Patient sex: F
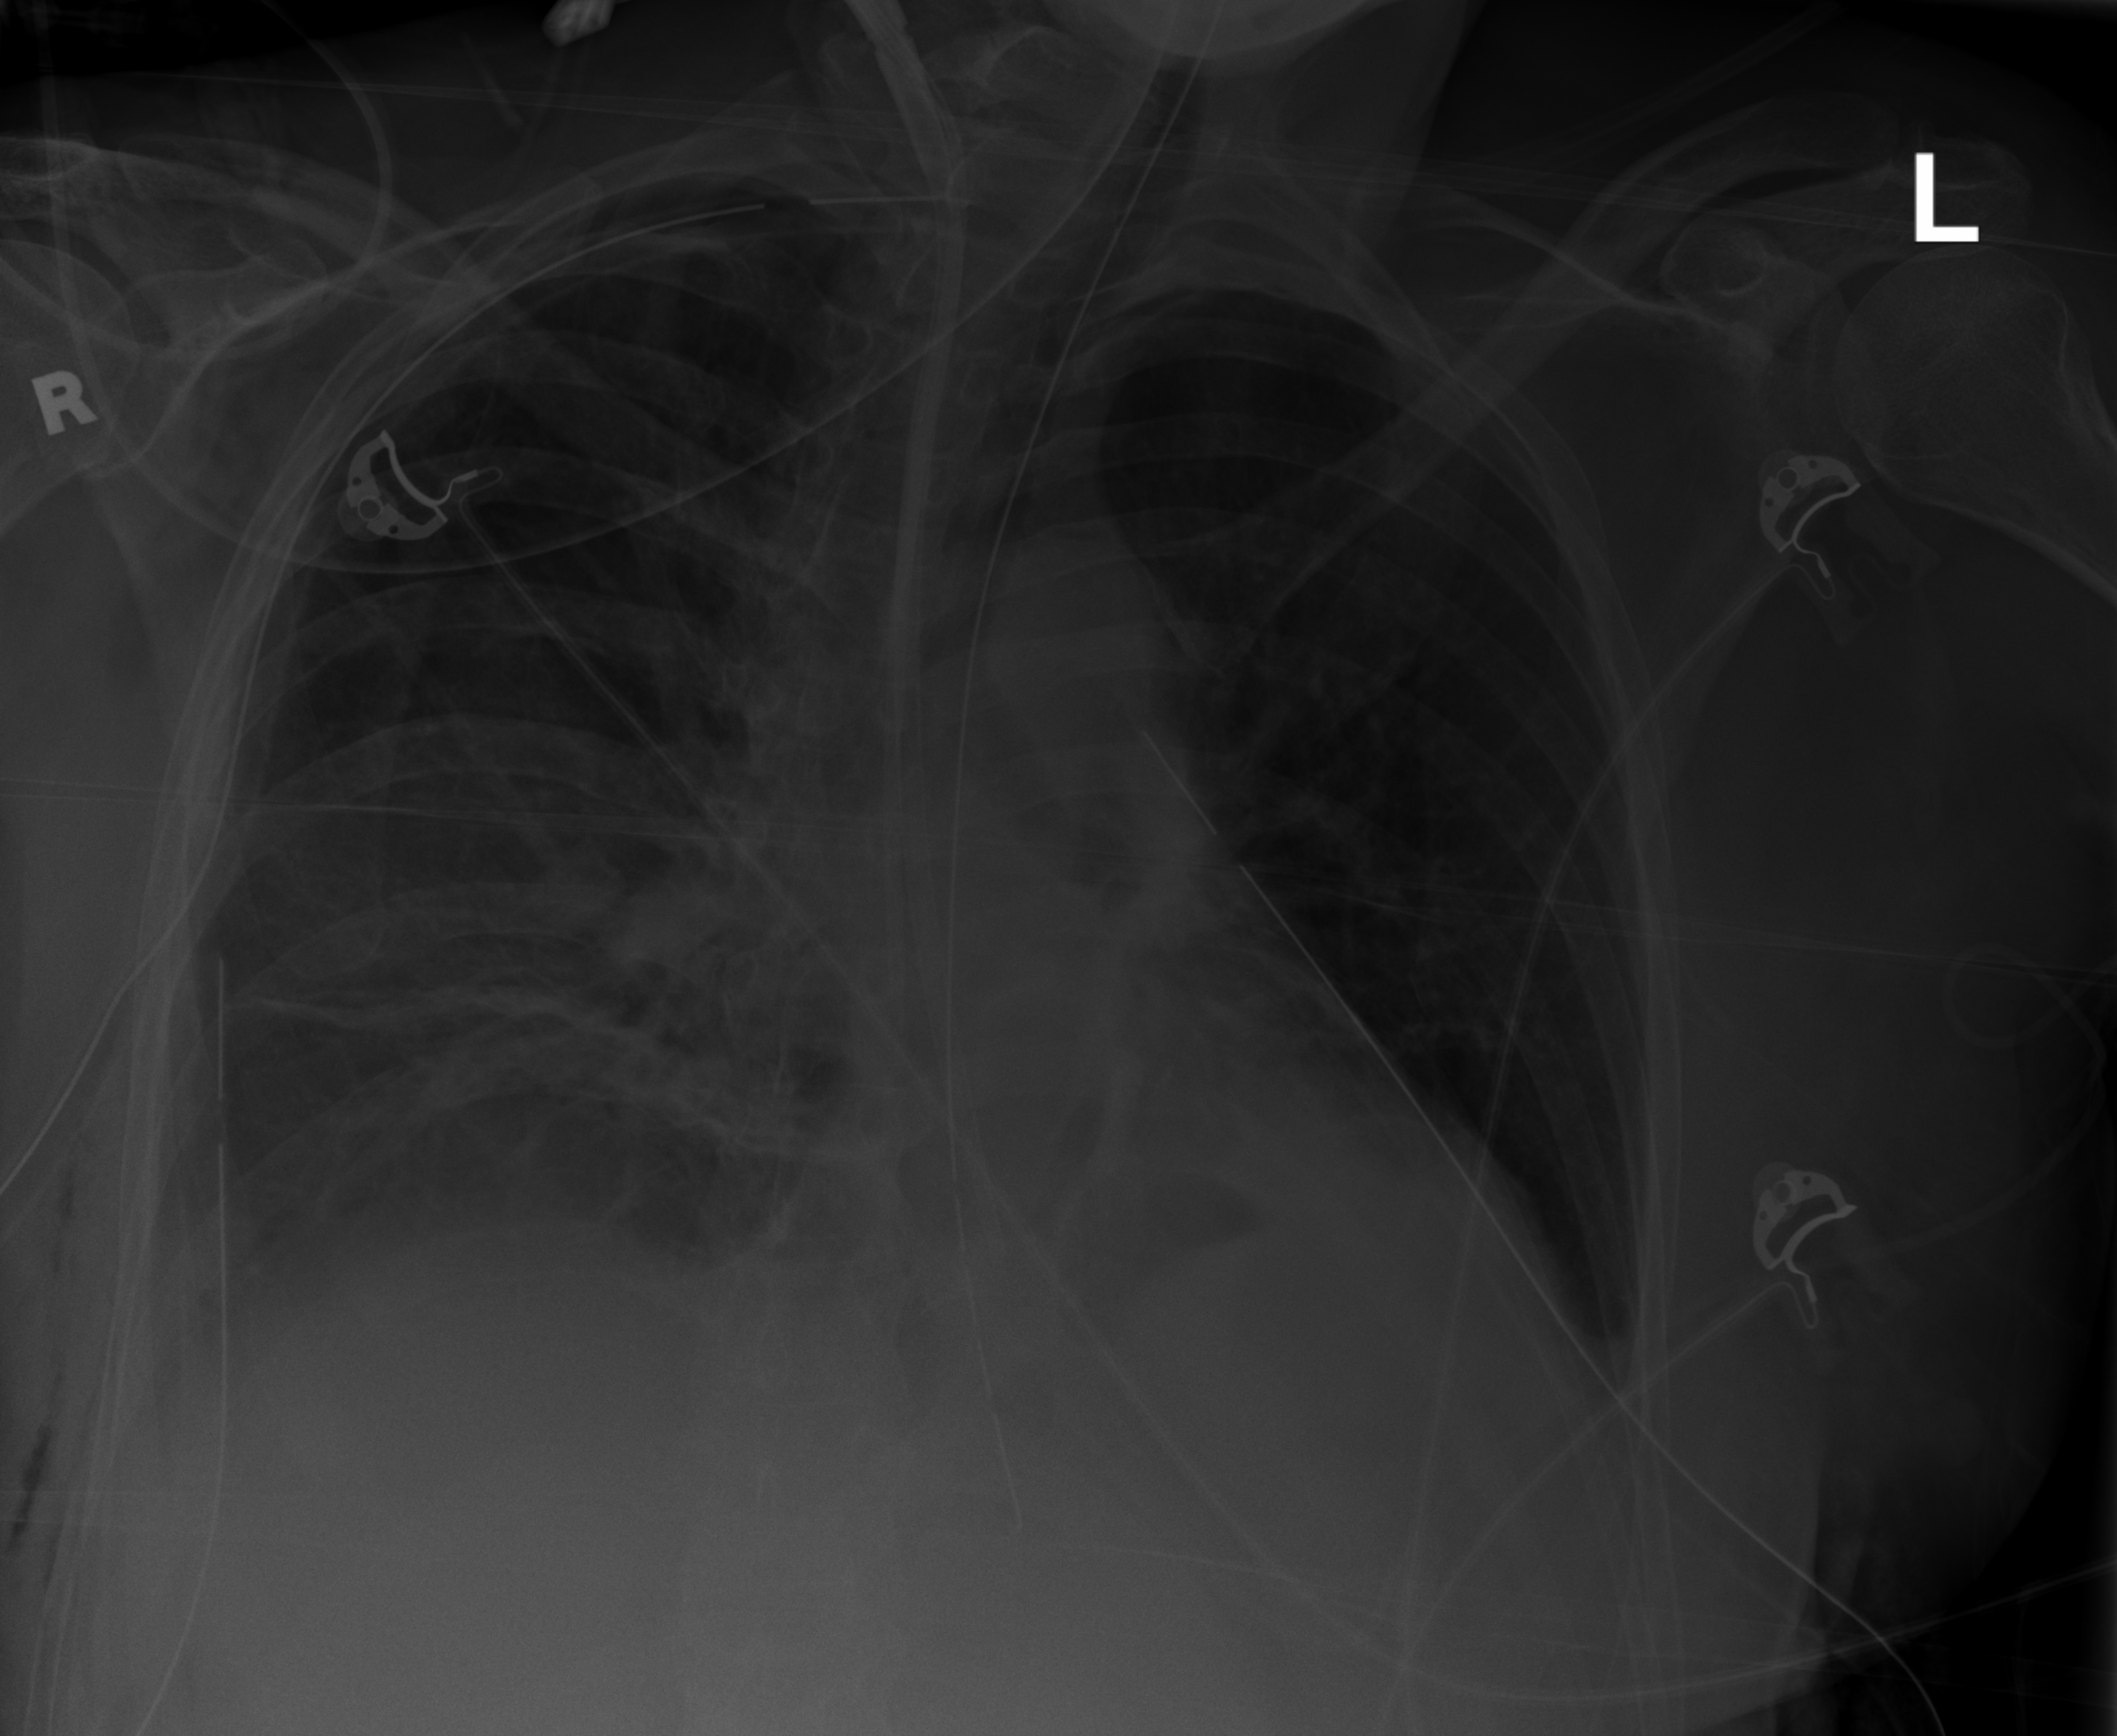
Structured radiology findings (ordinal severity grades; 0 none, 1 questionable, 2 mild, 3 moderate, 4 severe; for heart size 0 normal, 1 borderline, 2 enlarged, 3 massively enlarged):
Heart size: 1
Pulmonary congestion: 0
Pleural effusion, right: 2
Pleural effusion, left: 2
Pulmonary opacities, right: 2
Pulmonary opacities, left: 0
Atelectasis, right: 2
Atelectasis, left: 2